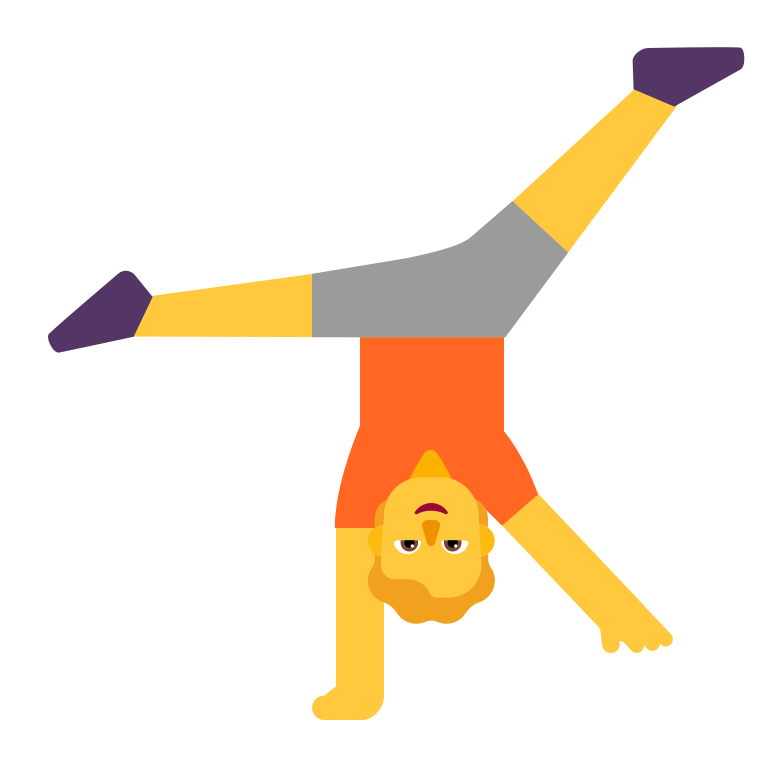
person cartwheeling flat default